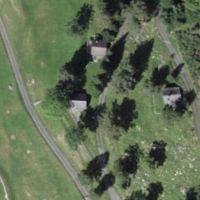
EUNIS habitat code: 41
Species observed at this site:
Salvia glutinosa